Question: I want to customize the color of my tabbedPane to fit at the theme of my gui, but I don't know how to do it. I've tried lots of code but still nothing happens.
Here's my gui...

thnx in advance ^_^
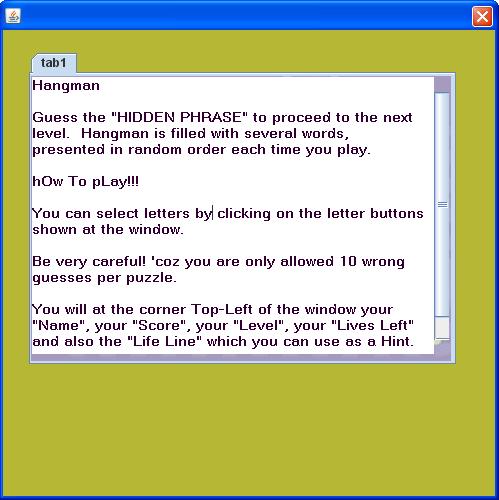
Answer: There are couple UIManager setting you can make before you create the GUI but they will be for every JTabbedPane:
This will change the selected tab color.
'''
UIManager.put("TabbedPane.selected", Color.RED);
'''
I don't see a setting for the border but you can hide it like so:
'''
UIManager.put("TabbedPane.contentBorderInsets", new Insets(0, 0, 0, 0));
'''
Lastly you can change the background of the tab pane like this:
'''
tab.setBackground(Color.BLUE);
'''